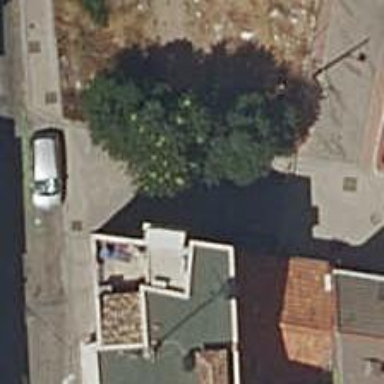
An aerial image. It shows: Concrete steps road made of concrete plates.